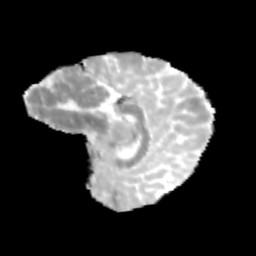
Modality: MD
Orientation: sagittal
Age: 10
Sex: female
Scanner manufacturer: siemens
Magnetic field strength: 3 T
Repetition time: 3.8 s
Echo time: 0.07 s